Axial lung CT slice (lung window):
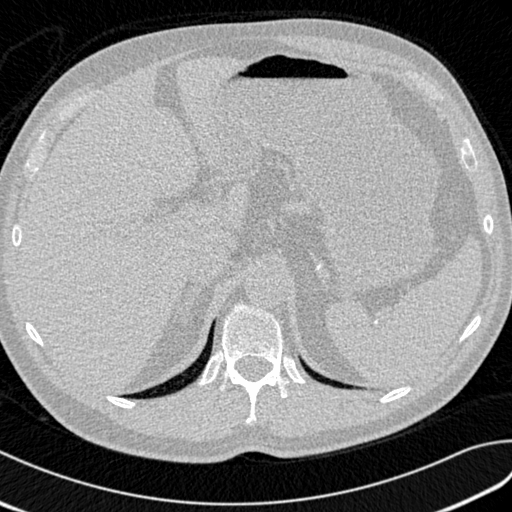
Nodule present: no